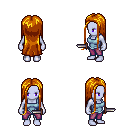
a pixel art fantasy rpg character, female body template, dark elf, purple skin, blue vest, magenta pants, dark blonde extra-long hairstyle, dagger, four views (front, back, left, right), 2x2 character sprite sheet, small pixel art, hard edges, no anti-aliasing